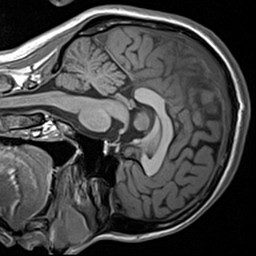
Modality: T1w
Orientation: sagittal
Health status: healthy
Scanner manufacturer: siemens
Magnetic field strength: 3 T
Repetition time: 1.9 s
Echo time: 0.00227 s